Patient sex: M
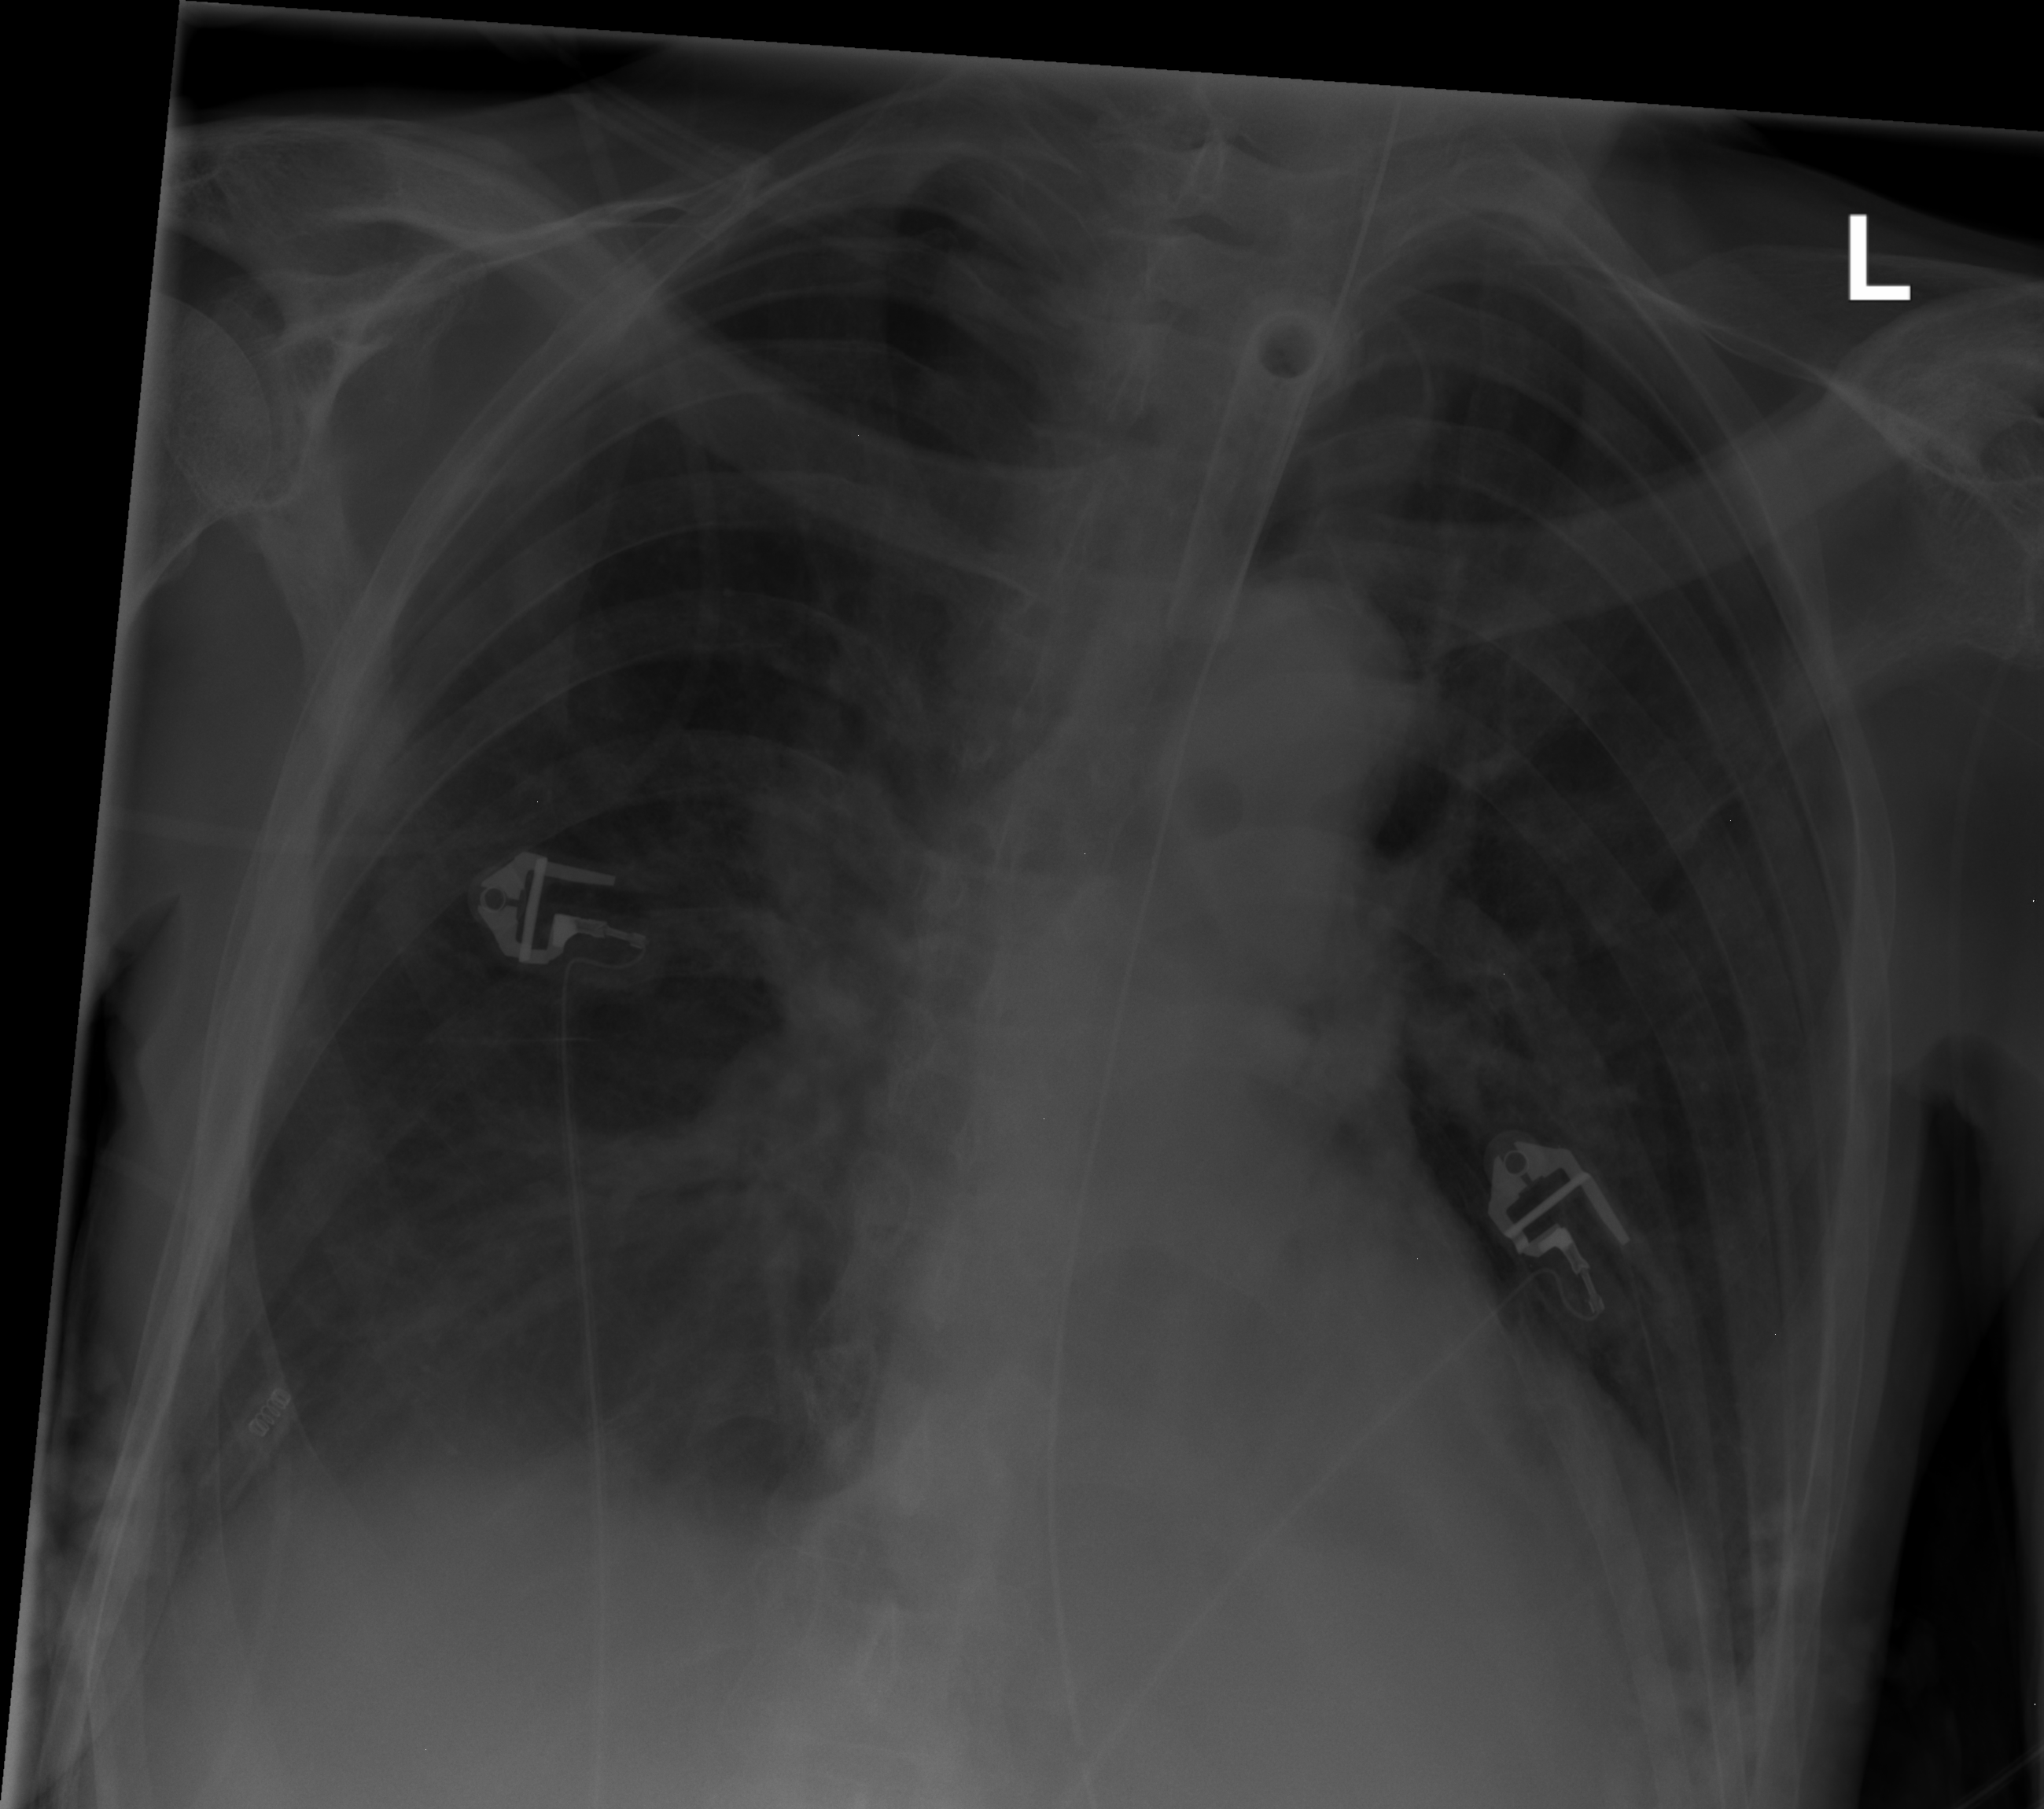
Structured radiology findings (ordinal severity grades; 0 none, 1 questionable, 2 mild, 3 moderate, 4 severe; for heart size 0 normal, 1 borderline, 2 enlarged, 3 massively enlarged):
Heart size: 2
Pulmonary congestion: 2
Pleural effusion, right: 3
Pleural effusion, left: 2
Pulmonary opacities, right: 0
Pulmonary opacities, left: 2
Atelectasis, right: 2
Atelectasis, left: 2